Field crop: tomato
Growth stage: 1
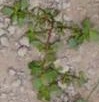
Species: portulaca